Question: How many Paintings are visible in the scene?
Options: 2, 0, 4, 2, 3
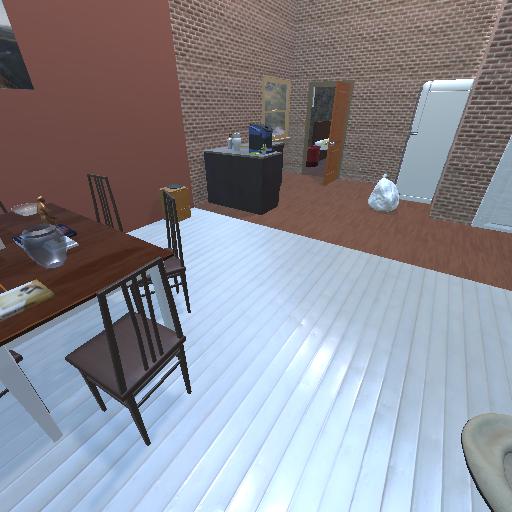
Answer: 2